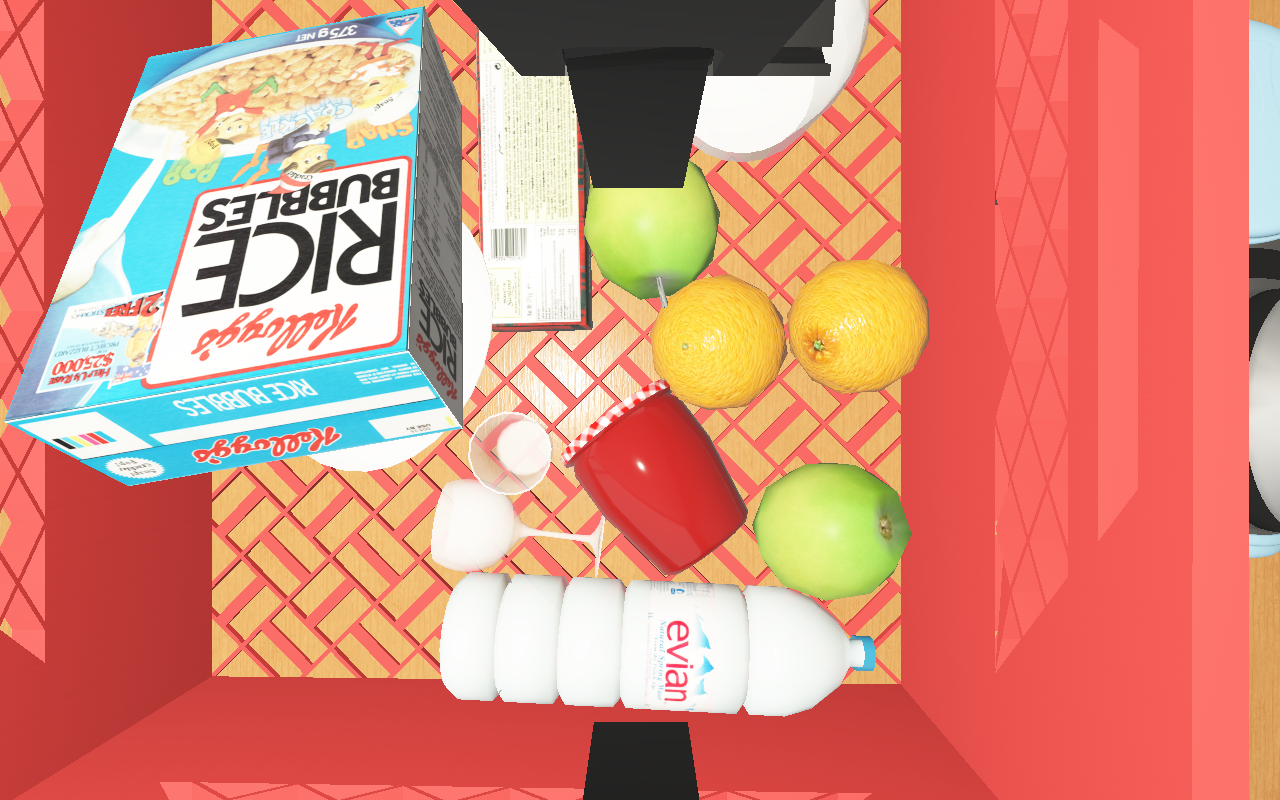
Objects in the scene:
carafe
water bottle
apple
apple
orange
orange
plate
wineglass